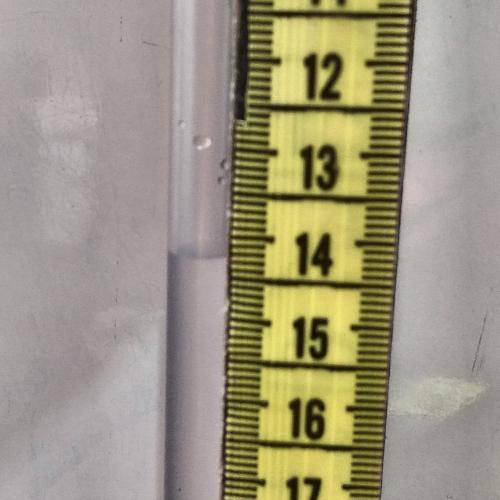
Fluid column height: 14.2 cm